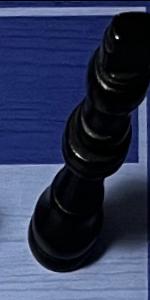
Label: King_Black